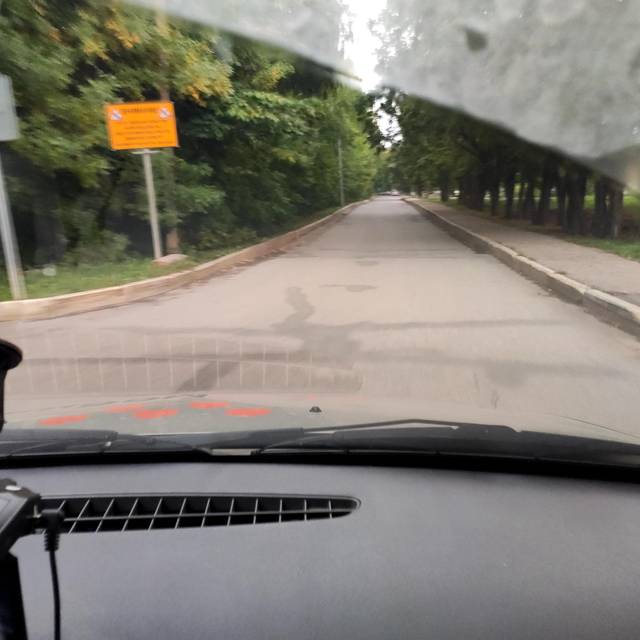
Region: Russia
Coordinates: 54.72, 56.015